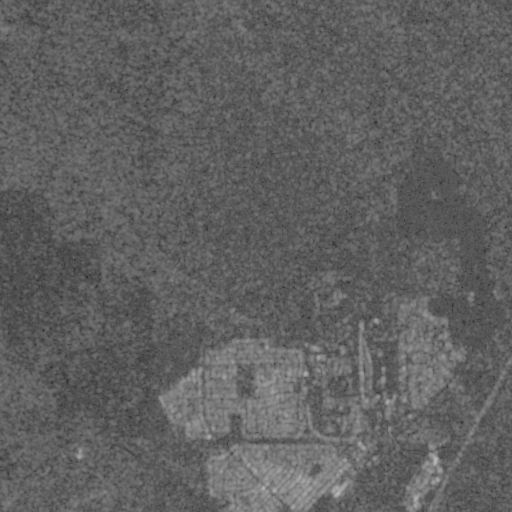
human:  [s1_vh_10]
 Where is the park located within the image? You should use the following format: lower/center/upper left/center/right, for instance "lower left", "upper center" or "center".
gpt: The park is located in the lower right of the image.
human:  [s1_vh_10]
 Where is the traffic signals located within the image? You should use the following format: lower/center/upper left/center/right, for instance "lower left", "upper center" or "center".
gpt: The traffic signals is located in the center of the image.
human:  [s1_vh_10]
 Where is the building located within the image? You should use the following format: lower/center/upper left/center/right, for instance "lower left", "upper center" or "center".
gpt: There is no building in the image.

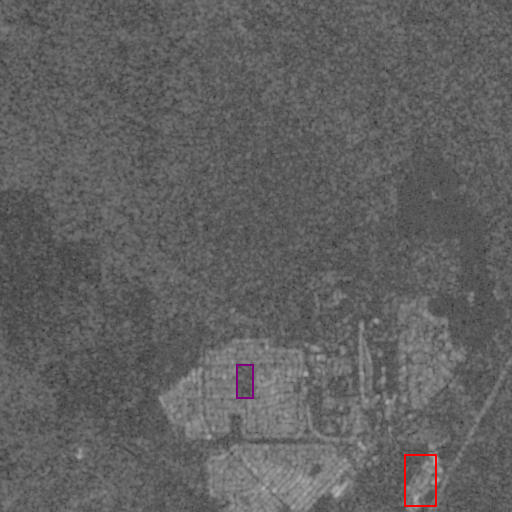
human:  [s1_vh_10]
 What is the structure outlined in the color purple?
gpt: The structure outlined in purple is a park.
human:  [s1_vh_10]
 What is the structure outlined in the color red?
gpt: The structure outlined in red is a building.
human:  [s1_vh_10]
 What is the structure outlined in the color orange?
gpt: There is no orange outline.